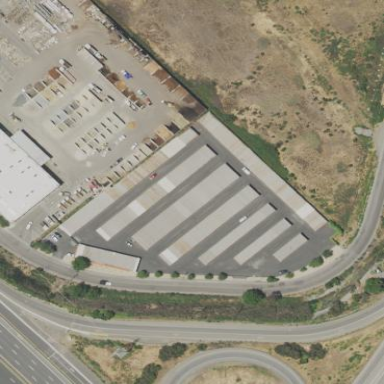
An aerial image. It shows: Storage rental shop located in building.